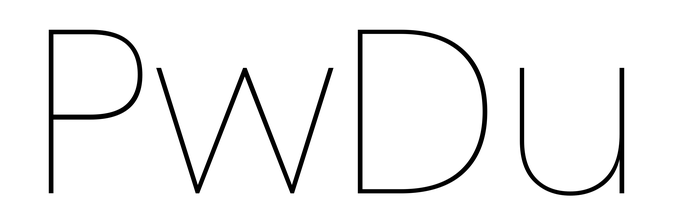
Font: Poppins-Thin